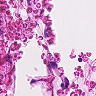
Metastatic tissue present: no